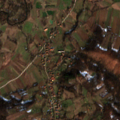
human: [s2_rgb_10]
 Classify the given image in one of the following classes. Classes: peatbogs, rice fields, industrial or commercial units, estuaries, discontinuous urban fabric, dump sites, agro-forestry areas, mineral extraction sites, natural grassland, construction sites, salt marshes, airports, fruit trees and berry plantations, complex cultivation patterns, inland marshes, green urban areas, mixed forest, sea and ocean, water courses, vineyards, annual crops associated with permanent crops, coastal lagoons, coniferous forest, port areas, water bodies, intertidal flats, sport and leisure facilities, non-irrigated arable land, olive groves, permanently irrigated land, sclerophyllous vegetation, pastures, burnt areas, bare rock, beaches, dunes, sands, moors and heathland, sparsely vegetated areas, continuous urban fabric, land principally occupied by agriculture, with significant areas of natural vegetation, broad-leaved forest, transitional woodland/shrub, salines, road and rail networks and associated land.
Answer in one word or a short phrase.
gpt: non-irrigated arable land, complex cultivation patterns, land principally occupied by agriculture, with significant areas of natural vegetation, broad-leaved forest, transitional woodland/shrub